Question: What is the recommended way to put a header on the android app like the twitter app (screenshot below - header marked).
I am extending ArrayAdapter to create the listing. But cannot find a way to put the header.

Thanks in advance.
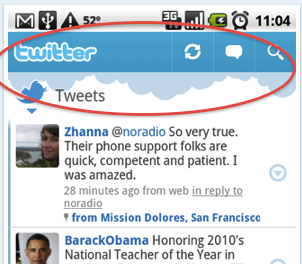
Answer: That's not part of the ListView. Headers scroll with the list, but Twitter's headers are fixed. You don't need to use a ListActivity to host a ListView, you can create a LinearLayout or whatever and have the ListView as part of it.